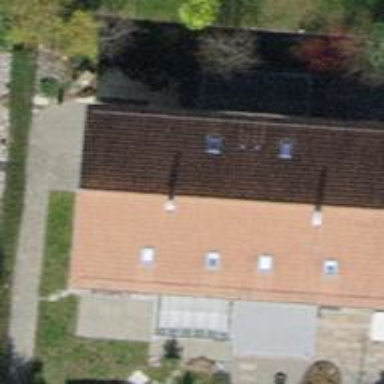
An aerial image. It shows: Semidetached house with gabled roof.